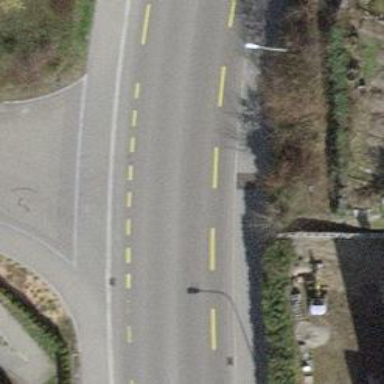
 equipped with cycle lane on both sides."